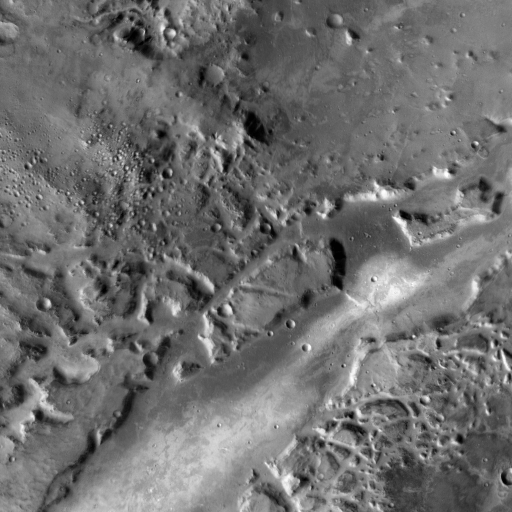
Crater classes present: Background, Other, Buried, Secondary